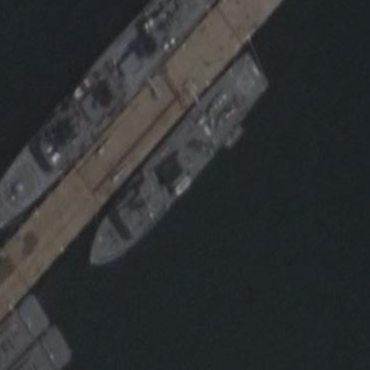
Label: combat